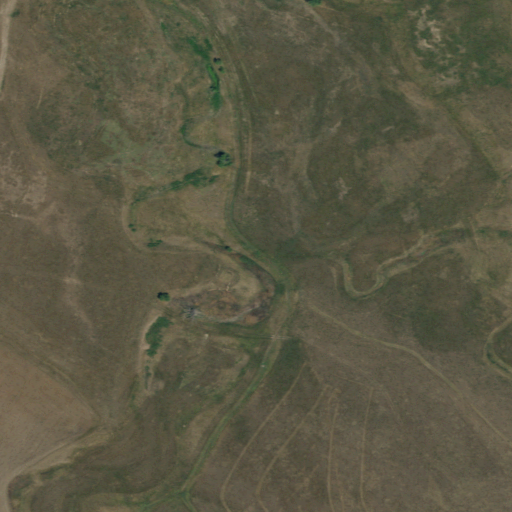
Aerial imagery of valley in South Dakota named Hibbs Draw containing pasture and grassland